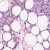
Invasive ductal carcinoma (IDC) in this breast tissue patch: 0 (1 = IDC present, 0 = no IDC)